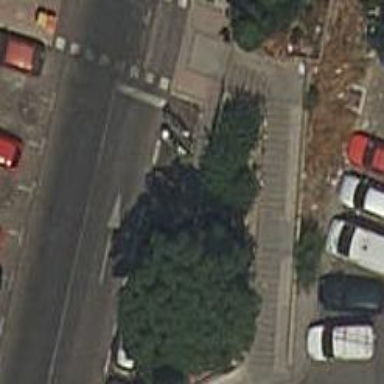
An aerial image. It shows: Motorcycle parking area.